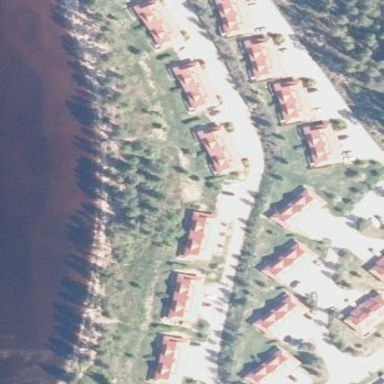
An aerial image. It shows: Residential area with holiday village nearby.